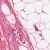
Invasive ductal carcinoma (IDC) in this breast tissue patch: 0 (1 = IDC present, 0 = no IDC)